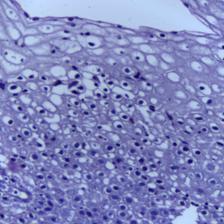
Diagnosis: OSCC